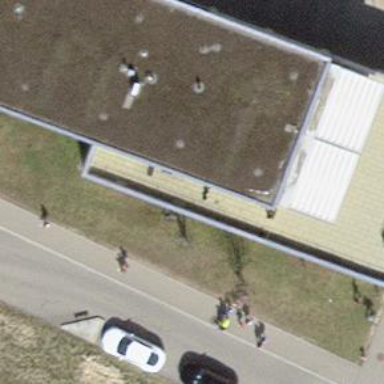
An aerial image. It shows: Kindergarten.